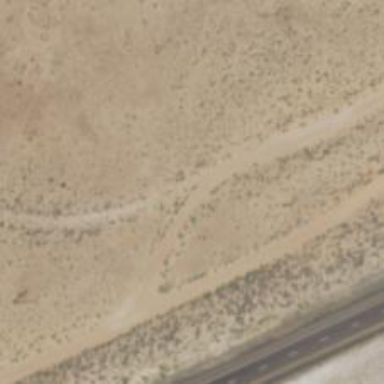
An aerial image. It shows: Track road.